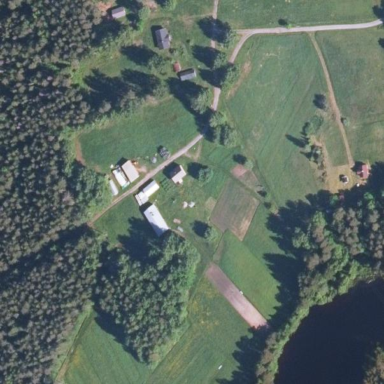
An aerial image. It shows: Farmyard area.